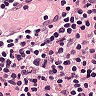
Metastatic tissue present: no